Question: I want to set the target platform of my project to x86, but there is no such option in the "Platform" dropdown list.

How can I fix it?
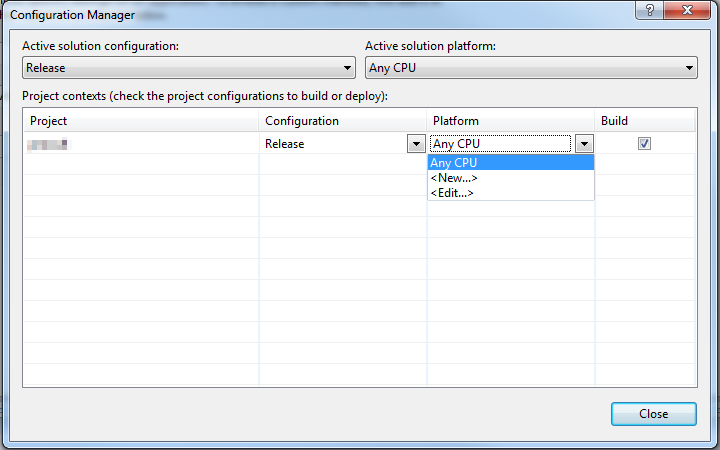
Answer: Click on '<New ...>' to define a new x86 only configuration.